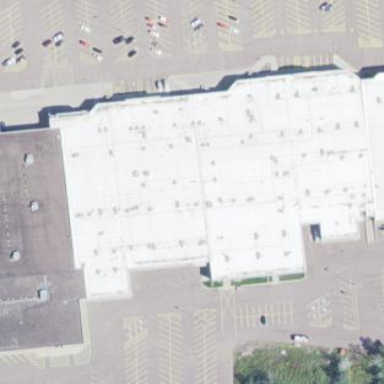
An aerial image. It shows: Mall building.